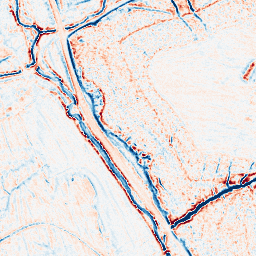
Category: edge_preserving
Decomposition family: bilateral
Decomposition parameters: d: 9
sigma_color: 100
sigma_space: 50
Upsampling method: regularized
Upsampling parameters: scale: 2
lambda_reg: 0.01
Upsampling scale: 2